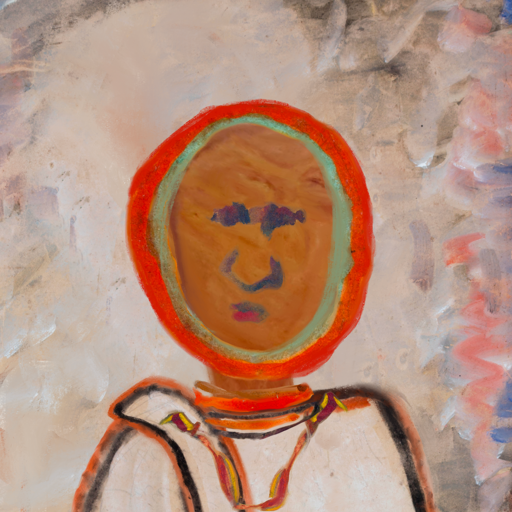
Background: Roy_Bahadur, Head And Neck Front: Pious_Lady, Face Front: In_The_Sun, Bust: Roy_Bahadur, Hair Front: Sisters, Head Accessory: Blank, Second Necklace: Gypsy_Mother_1, Necklace: Experience, Baby: Blank